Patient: sex F, age 65
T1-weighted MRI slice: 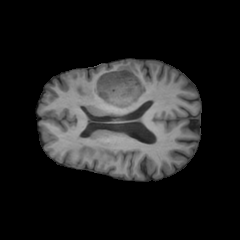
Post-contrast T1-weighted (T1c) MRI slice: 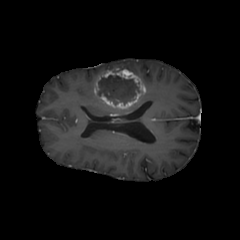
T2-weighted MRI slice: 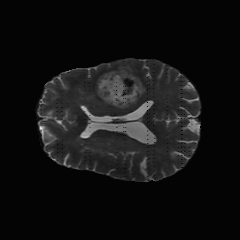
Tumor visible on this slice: yes
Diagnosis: Glioblastoma, IDH-wildtype
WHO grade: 4